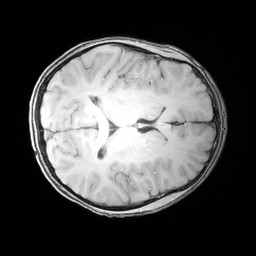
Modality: MP2RAGE
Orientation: axial
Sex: male
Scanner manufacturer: siemens
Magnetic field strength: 3 T
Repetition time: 5 s
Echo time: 0.00355 s